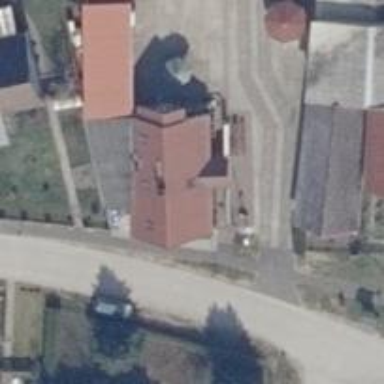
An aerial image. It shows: Restaurant.